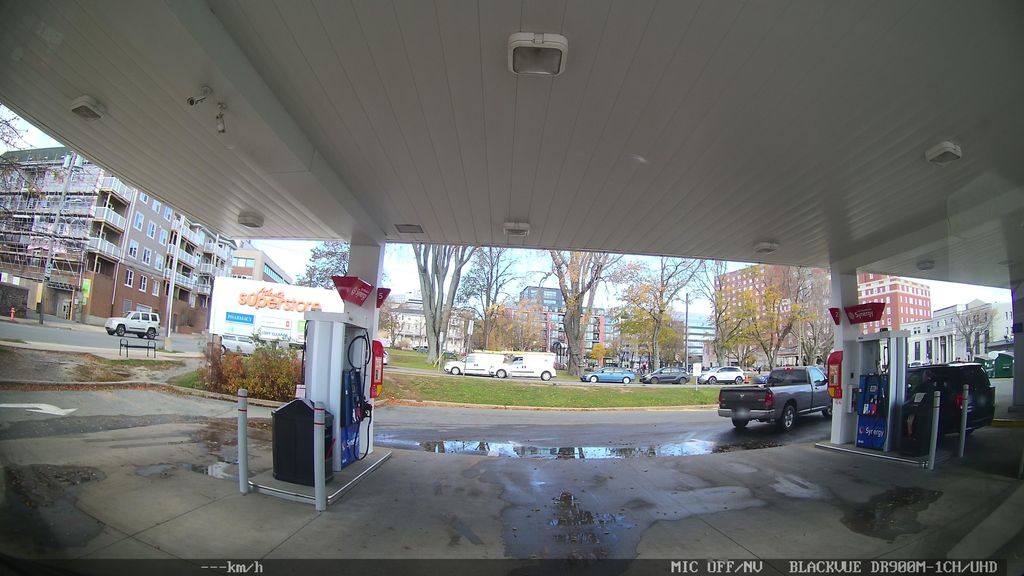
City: halifax